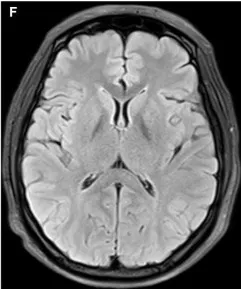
The lesion was disappeared after treatment (D-F).
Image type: radiology (mri)